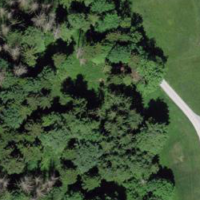
EUNIS habitat code: 43
Species observed at this site:
Aegopodium podagraria
Caltha palustris
Lathyrus pratensis